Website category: sports
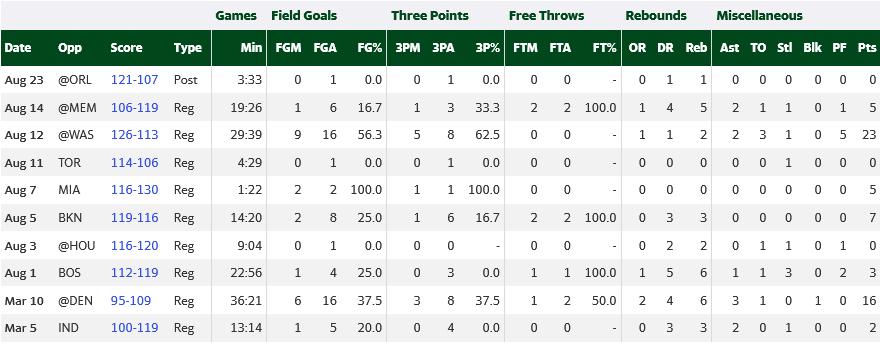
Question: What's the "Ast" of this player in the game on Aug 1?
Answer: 1

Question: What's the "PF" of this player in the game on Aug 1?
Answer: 2

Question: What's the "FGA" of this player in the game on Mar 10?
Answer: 16

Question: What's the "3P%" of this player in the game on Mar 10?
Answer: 37.5

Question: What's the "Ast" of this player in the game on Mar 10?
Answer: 3

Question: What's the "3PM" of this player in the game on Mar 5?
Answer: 0

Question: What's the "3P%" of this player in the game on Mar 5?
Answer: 0.0

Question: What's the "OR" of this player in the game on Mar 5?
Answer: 0

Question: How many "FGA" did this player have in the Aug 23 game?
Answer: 1

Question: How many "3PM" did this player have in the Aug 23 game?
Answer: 0

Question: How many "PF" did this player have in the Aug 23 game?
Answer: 0

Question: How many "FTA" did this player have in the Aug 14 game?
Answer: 2

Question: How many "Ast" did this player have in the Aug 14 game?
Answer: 2

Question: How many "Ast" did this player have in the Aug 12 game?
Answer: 2

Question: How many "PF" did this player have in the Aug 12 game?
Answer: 5

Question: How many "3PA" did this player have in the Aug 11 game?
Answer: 1

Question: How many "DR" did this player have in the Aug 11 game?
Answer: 0

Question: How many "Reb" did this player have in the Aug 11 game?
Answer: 0

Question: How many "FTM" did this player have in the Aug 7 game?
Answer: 0

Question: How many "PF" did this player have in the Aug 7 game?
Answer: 0

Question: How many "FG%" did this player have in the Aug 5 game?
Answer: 25.0

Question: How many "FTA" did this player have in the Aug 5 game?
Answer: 2

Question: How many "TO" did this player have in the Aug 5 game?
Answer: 0

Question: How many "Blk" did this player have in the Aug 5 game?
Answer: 0

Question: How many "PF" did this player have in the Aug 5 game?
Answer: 0

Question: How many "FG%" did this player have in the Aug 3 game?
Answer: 0.0

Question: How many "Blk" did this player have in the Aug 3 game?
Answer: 0

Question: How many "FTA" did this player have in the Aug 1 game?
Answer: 1

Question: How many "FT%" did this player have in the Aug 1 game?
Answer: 100.0

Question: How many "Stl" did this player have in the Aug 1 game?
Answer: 3

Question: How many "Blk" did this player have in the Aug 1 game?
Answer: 0

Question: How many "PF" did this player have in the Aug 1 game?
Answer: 2

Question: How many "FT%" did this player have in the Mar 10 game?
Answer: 50.0

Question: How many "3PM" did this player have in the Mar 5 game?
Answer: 0

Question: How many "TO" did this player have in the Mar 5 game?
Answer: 0

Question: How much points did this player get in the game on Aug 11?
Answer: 0

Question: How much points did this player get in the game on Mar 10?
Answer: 16

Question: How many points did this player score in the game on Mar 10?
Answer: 16

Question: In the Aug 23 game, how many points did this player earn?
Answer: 0

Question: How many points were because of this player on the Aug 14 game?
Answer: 5